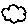
Label: cloud